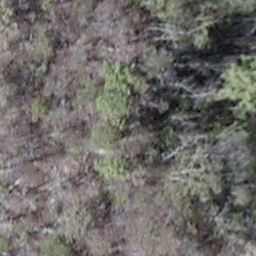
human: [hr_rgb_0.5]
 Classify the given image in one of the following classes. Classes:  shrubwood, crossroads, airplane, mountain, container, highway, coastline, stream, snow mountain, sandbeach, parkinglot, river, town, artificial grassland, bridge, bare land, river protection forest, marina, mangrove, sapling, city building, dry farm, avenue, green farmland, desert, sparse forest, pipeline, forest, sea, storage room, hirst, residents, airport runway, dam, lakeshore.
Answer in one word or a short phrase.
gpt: shrubwood